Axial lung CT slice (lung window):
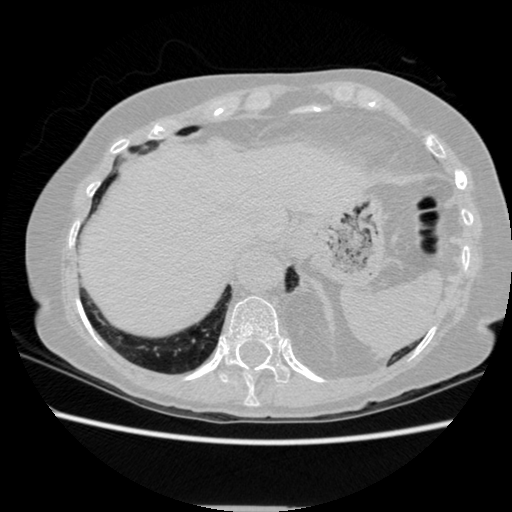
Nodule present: no